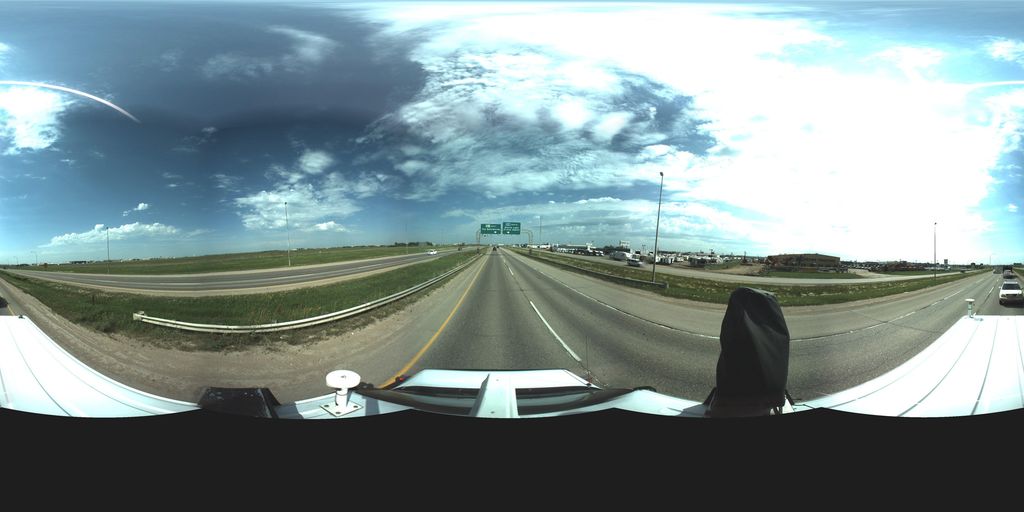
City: saskatoon